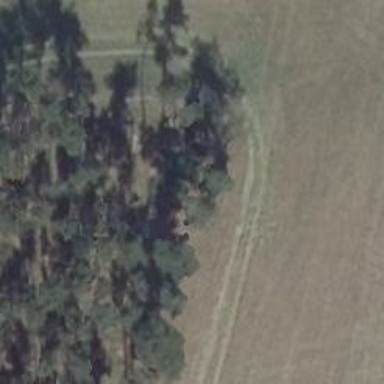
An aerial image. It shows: Hunting stand.